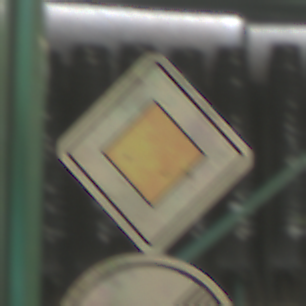
Verkehrszeichen: Vorfahrtsstrasse
Zusatzzeichen unten: EndeUeberholverbotKraftfahrzeuge
Umgebung: Roofed, Special
Tageszeit: MorningAfternoon
Wetter: NotSpecified
Licht: Artificial
Jahreszeit: NotSpecified
Kontrast: MediumContrast